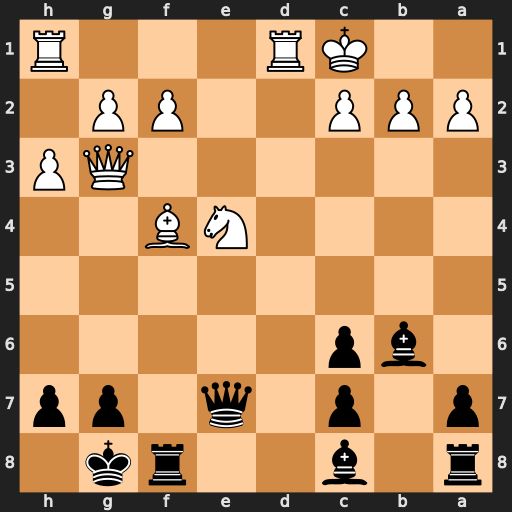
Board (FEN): r1b2rk1/p1p1q1pp/1bp5/8/4NB2/6QP/PPP2PP1/2KR3R
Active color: b
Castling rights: -
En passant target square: -
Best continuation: Qxe4 Be5 Qg6 Qxg6 hxg6